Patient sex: M
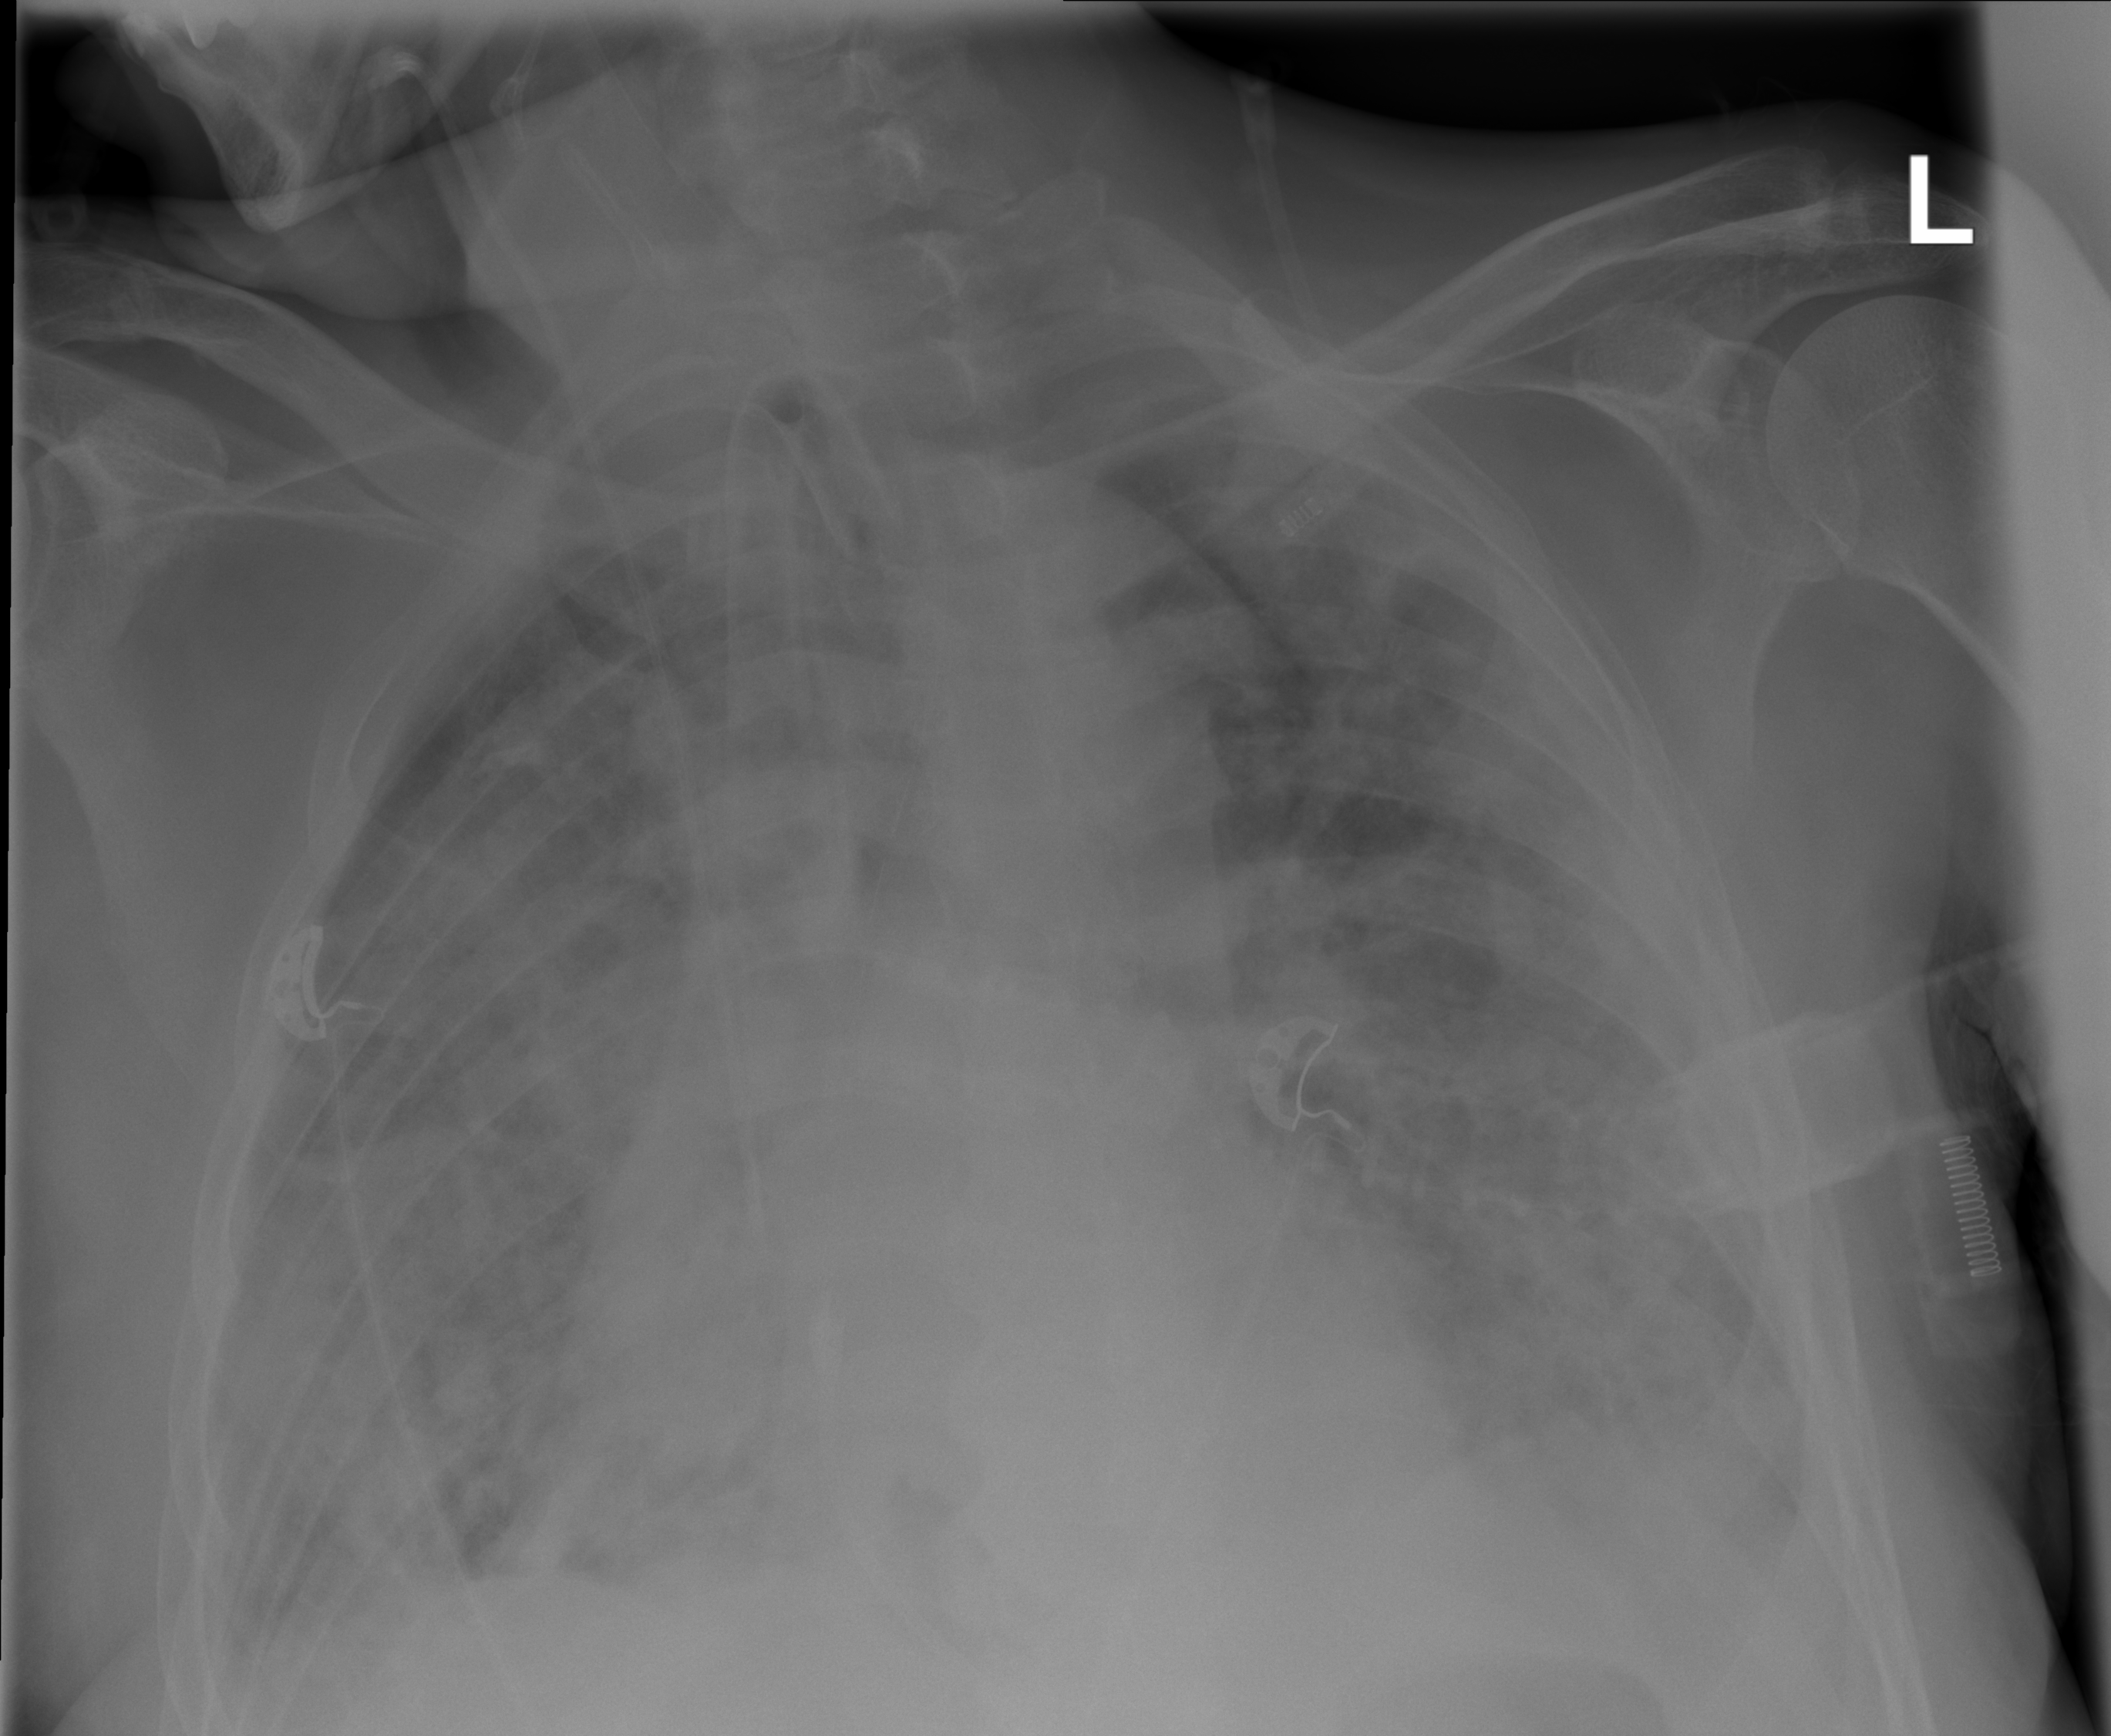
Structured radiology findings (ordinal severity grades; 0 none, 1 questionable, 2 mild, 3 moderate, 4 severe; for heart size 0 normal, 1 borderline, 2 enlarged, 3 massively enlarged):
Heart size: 2
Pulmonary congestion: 2
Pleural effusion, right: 2
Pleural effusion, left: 0
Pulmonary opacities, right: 4
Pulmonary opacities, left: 4
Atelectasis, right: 2
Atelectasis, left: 2